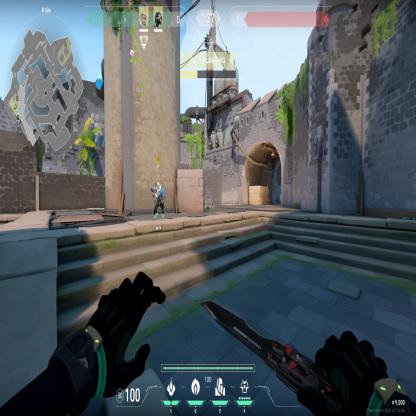
Label: teammate